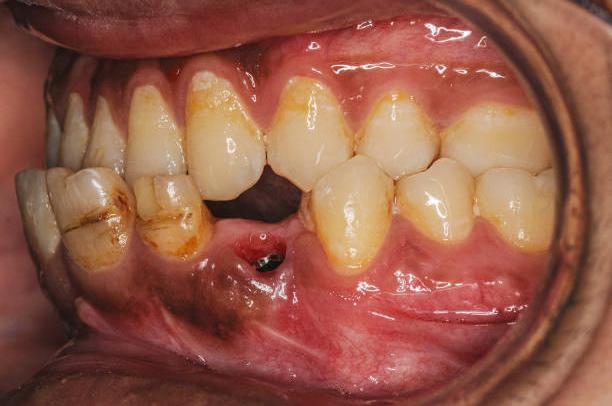
Condition: Calculus